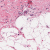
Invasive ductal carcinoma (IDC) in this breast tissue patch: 0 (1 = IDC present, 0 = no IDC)